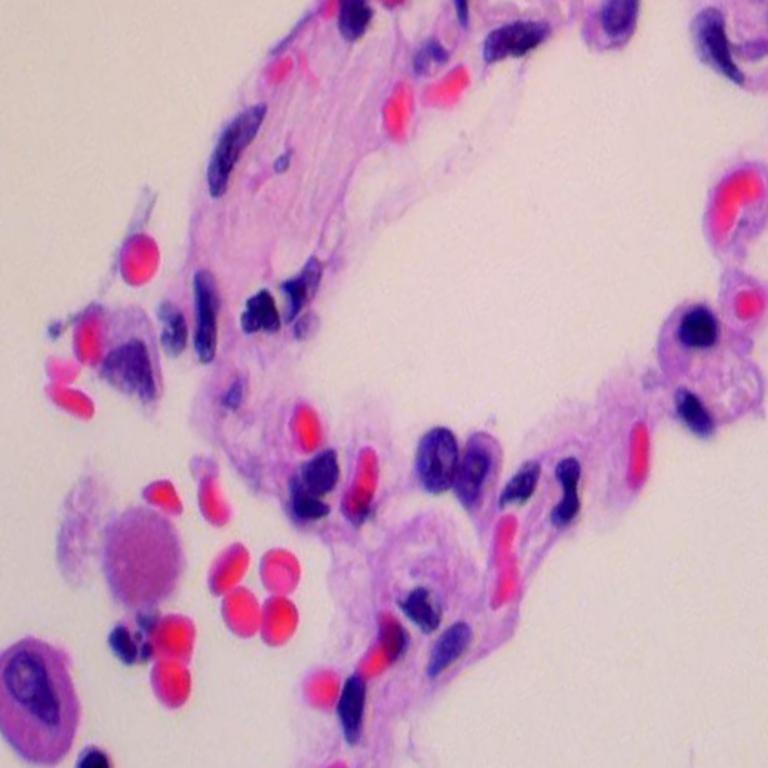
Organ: lung
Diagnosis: benign